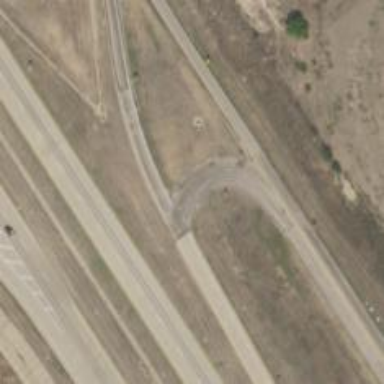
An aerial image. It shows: Tertiary road with frontage road along it.